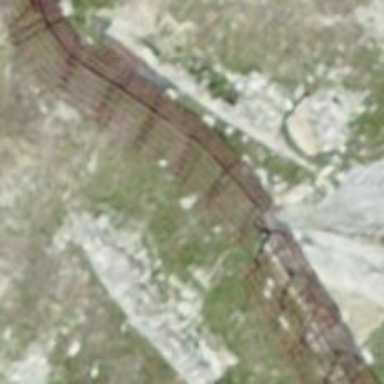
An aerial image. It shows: Snow fence.